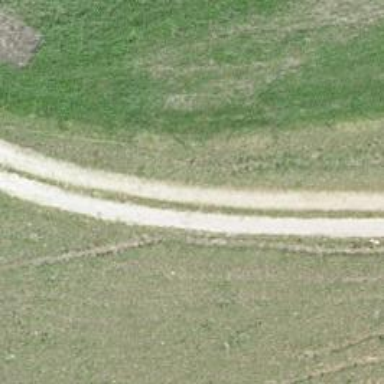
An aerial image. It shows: Gravel track with grade2 quality.